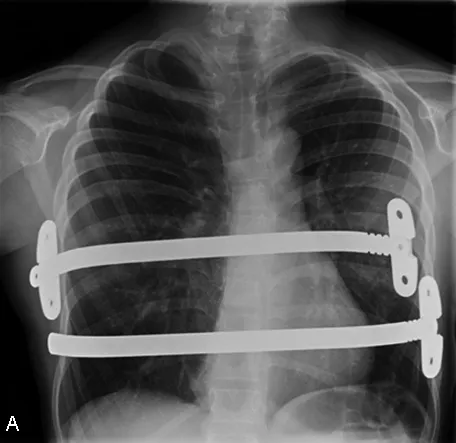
Postoperative results X-ray. (
A
) Anteroposterior (AP) chest X-ray after Nuss procedure.
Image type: radiology (x_ray)